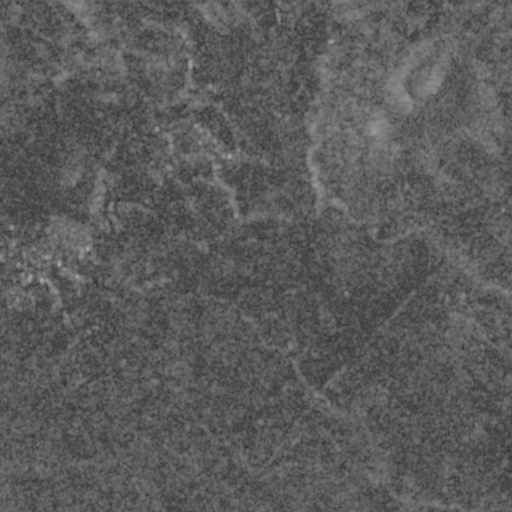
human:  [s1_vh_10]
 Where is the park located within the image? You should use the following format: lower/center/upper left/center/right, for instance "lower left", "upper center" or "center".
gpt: The park is located in the upper right of the image.
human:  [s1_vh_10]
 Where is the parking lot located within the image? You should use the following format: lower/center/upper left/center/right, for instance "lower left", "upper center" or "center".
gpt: The parking lot is located in the upper right of the image.
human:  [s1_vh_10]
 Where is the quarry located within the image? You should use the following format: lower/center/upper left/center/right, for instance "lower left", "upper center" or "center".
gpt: The quarry is located in the center right of the image.
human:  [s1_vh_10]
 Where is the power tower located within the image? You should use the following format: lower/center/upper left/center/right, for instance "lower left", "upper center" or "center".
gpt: There is no power tower in the image.

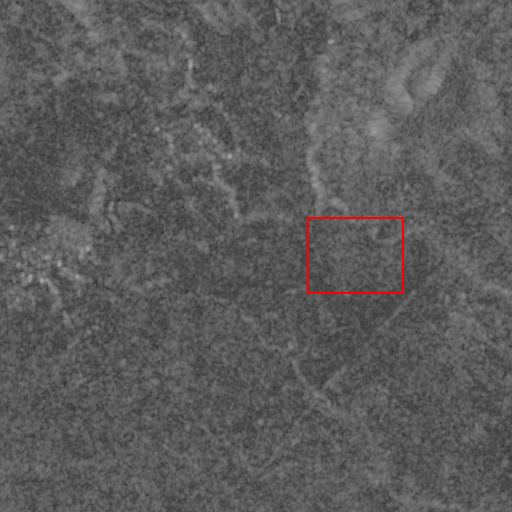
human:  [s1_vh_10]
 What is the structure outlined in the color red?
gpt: The structure outlined in red is a quarry.
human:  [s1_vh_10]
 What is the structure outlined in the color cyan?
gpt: There is no cyan outline.